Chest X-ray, AP view. Patient: 32 years old, sex F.
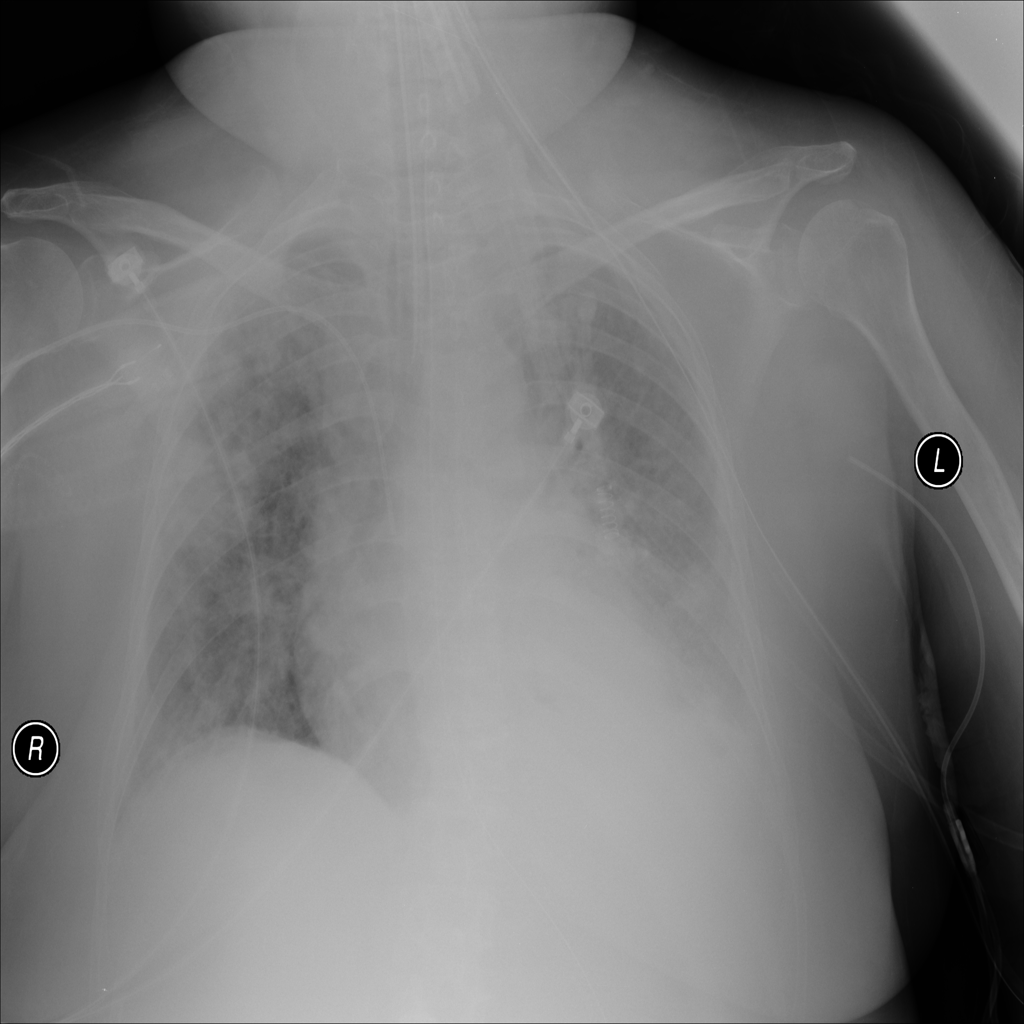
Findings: Consolidation, Infiltration